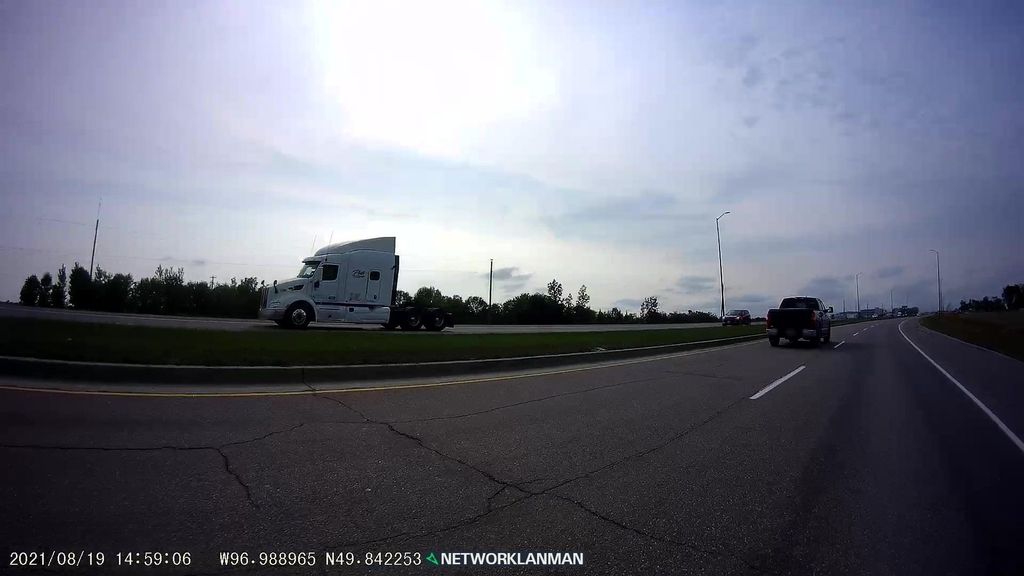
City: winnipeg